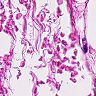
Metastatic tissue present: no